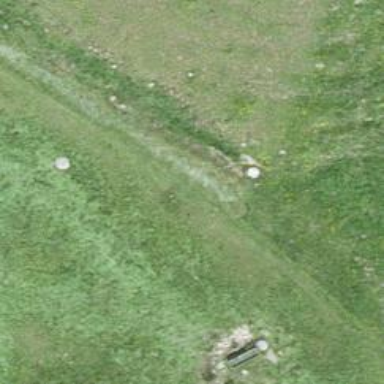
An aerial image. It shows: Ground path.